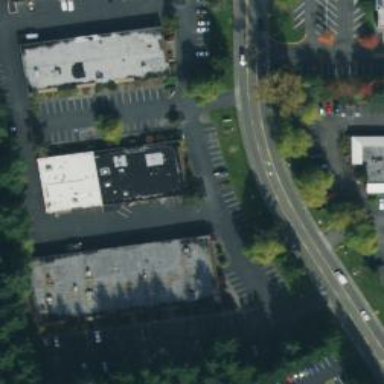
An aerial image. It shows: Commercial area.